Field crop: maize
Growth stage: 2
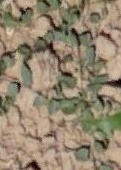
Species: convolvulus